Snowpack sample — Snodgrass Mountain, Crested Butte, Colorado (2/4/25, 12:06 PM MST)
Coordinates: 38.923, -106.968
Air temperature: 35 °F
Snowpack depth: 80 cm
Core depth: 60 cm
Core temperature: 32 °F
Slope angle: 14°, slope face: 78°
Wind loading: low
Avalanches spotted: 0
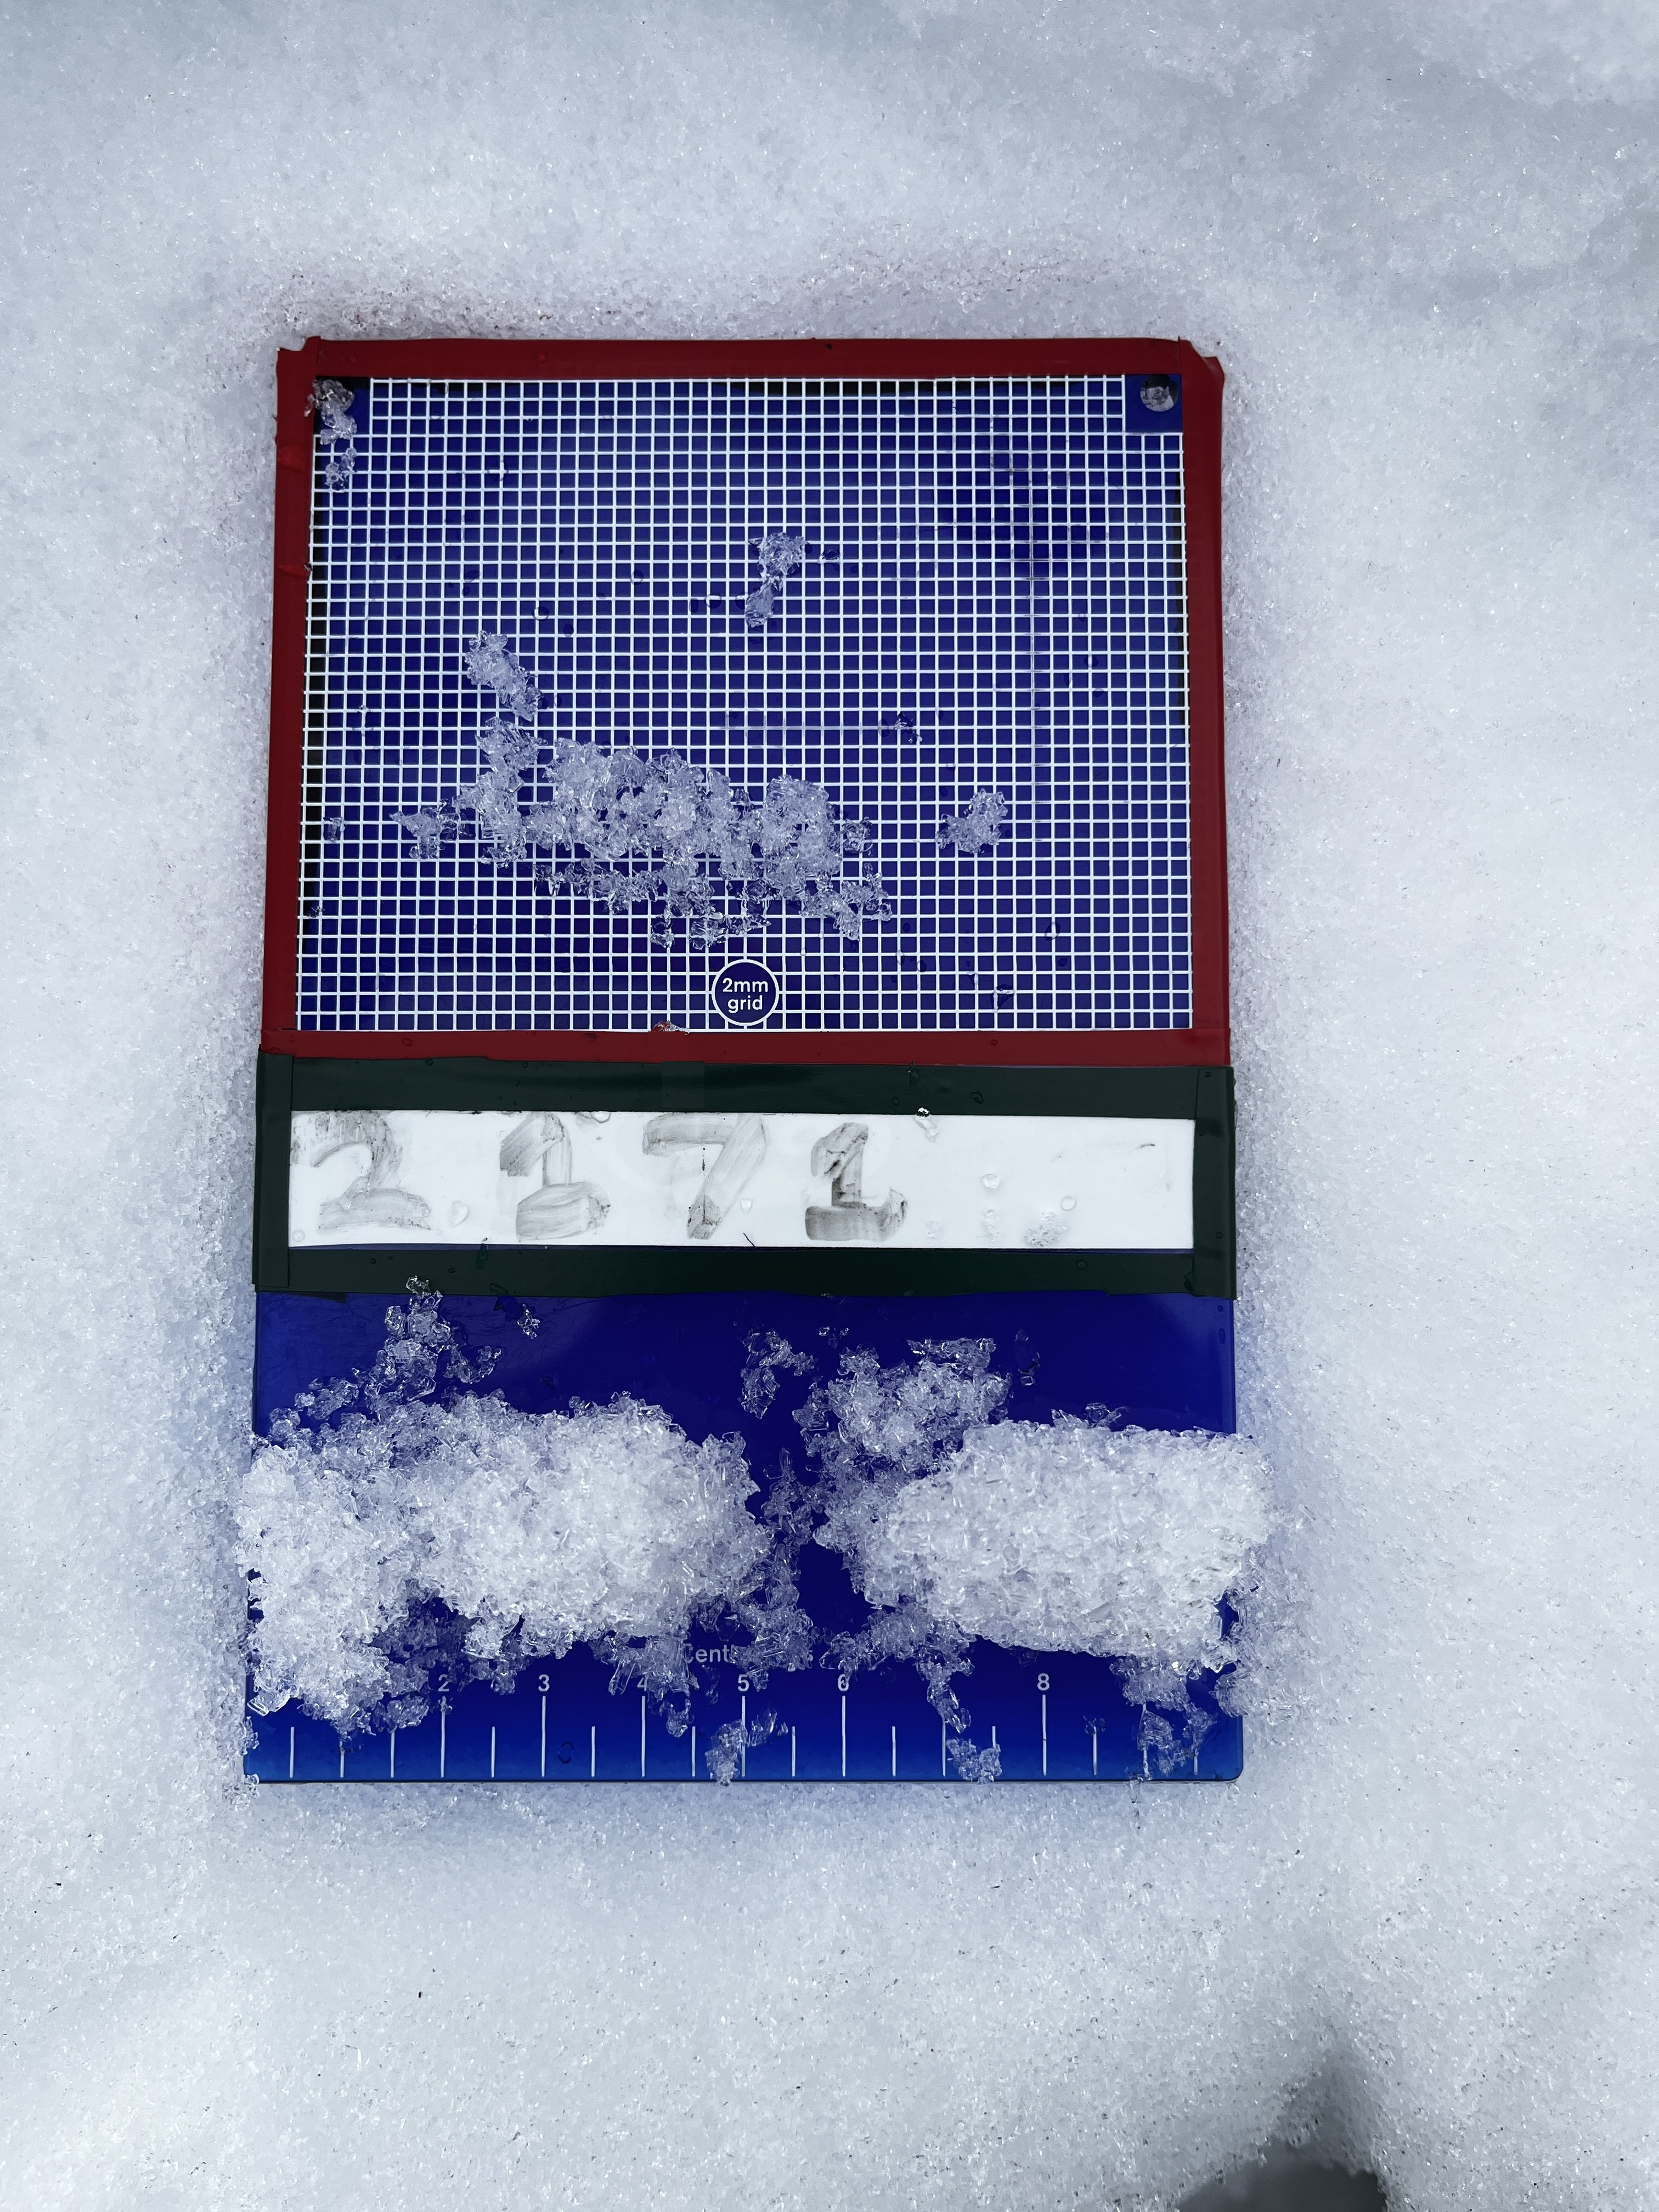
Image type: crystal_card
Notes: No avalanches nearby, unusually warm weather for the last month reported by residents, Collected 25 yards from treeline